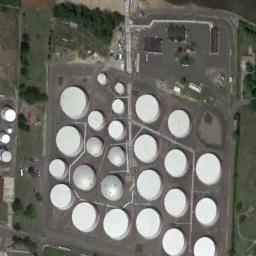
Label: storage_tank